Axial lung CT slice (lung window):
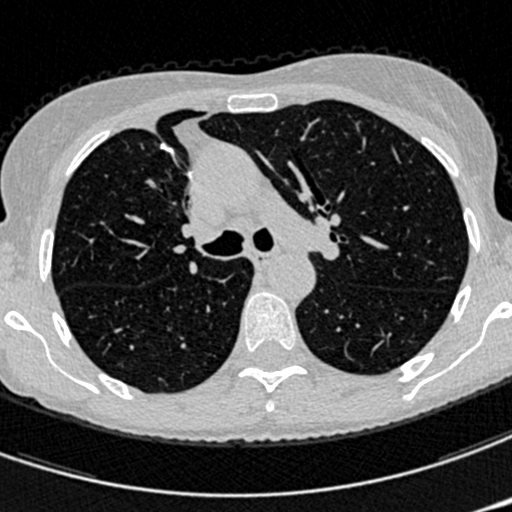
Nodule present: no